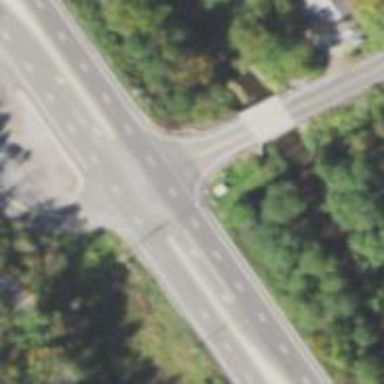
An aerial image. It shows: Asphalt road classified as primary highway with expressway characteristics.